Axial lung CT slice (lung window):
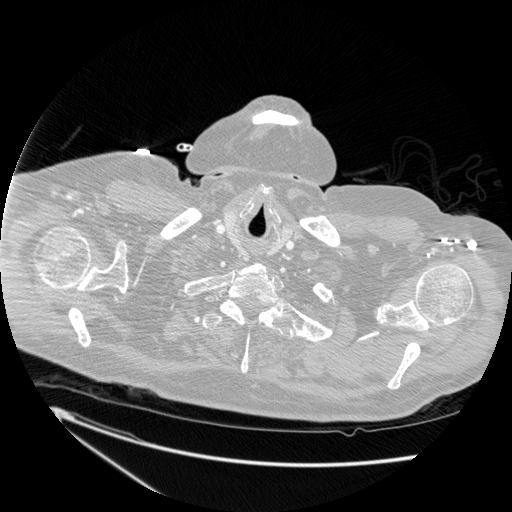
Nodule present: no